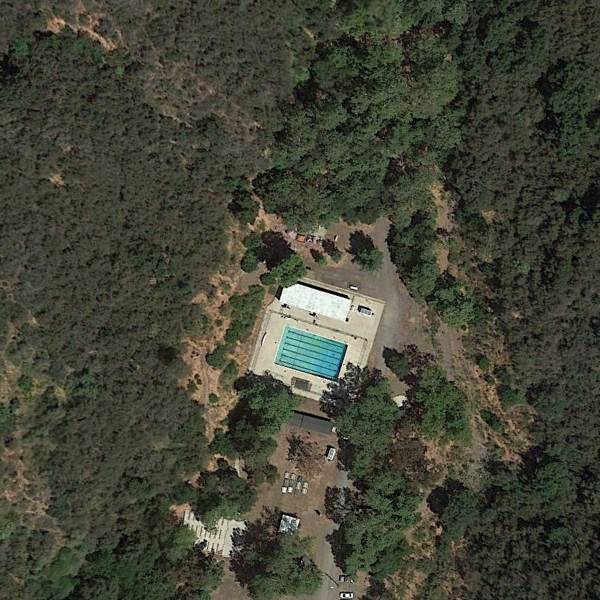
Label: SparseResidential